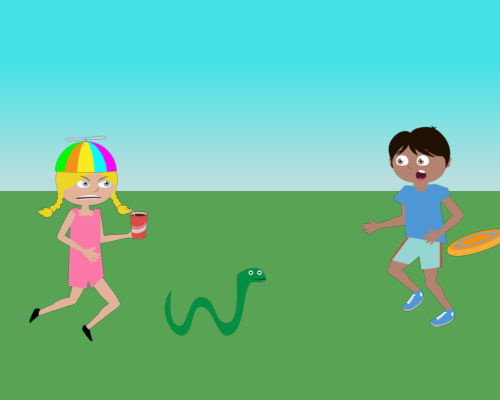
left side of screen an angry girl legs bent she is facing right and in her left hand is a soda she has a colorful hat with a spinner on it across from her and on right there is a boy facing left standing and surprised behind him is a frisbee level with his shorts and in between boy and girl is a snake facing right snake a little closer to girl